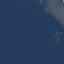
Label: SeaLake